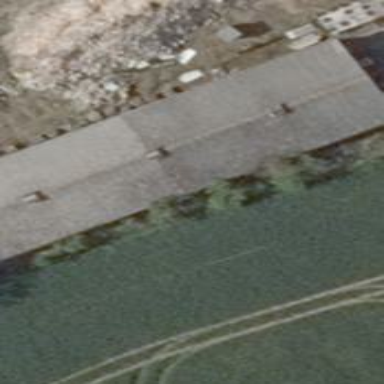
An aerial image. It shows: Gabled-roof farm auxiliary building with grey roof and grey exterior. The roof is oriented along the building.